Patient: sex M, age 66
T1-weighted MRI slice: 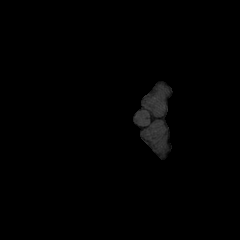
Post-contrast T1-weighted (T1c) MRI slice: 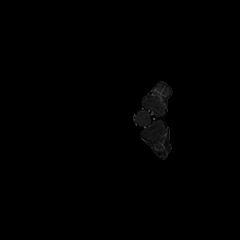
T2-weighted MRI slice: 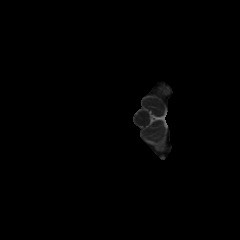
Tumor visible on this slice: no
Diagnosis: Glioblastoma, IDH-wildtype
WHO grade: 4